Question: I have two queries in the single stored procedure.
I have one table table valued parameter & that TVP I am using for both the queries.
One of my query is working fine (Update Query is working fine) but If I am using that same TVP for the insert query then it is not inserting the values to it.
I dont know what is happening & also error is also not coming.
'''
CREATE TYPE Mapping_n_Info_Master_Type AS TABLE
(
quantity INT,
product_id INT,
sell_order_no VARCHAR(20),
selling_product_id VARCHAR(20),
tax_id INT
);
GO
CREATE PROC spInsert_Rs_Sell_Order_Master
(
@tvp_Mapping_n_Info_Master Mapping_n_Info_Master_Type READONLY
)
AS
BEGIN
SET NOCOUNT ON
BEGIN TRY
BEGIN TRANSACTION
--Start This Part is not Working
INSERT INTO
RS_Sells_Invoice_Info_Master
SELECT
sell_order_no,product_id,selling_product_id,tax_id,qty
FROM
@tvp_Mapping_n_Info_Master
--End This Part is not Working
--Insert Logic For Sell Order Mapping
UPDATE
RS_Sell_Order_Mapping
SET
quantity = TVP.quantity
FROM
@tvp_Mapping_n_Info_Master tvp
INNER JOIN RS_Sell_Order_Mapping AS SOM ON
TVP.product_id = SOM.product_id AND TVP.sell_order_no = SOM.sell_order_no
WHERE
SOM.product_id = TVP.product_id
AND
SOM.sell_order_no = TVP.sell_order_no
COMMIT TRANSACTION
END TRY
BEGIN CATCH
DECLARE @ERROR_MSG NVARCHAR(MAX), @SEVERITY INT, @STATE INT
SELECT @SEVERITY = ERROR_SEVERITY(), @STATE = ERROR_STATE()
,@ERROR_MSG = ERROR_MESSAGE() + ' err src line: ' + CAST( ERROR_LINE() AS NVARCHAR(20)) + ' ' + ISNULL(ERROR_PROCEDURE(), '');
--@ERROR_MSG = ERROR_MESSAGE()
ROLLBACK;
-- RE-THROW EXCEPTION FOR DIAGNOSTIC VISIBILITY
RAISERROR (@ERROR_MSG ,@SEVERITY, @STATE);
RETURN
END CATCH
END
'''
My Table looks like this

Do I want to change the sequence of parameter that I have supplied to the insert query.
Please give your suggestions to this
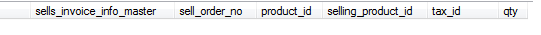
Answer: Write as:
'''
INSERT INTO
RS_Sells_Invoice_Info_Master (sell_order_no,
product_id,
selling_product_id,
tax_id,
qty)
SELECT MIM.sell_order_no,
MIM.product_id,
MIM.selling_product_id,
MIM.tax_id,
MIM.quantity
FROM
@tvp_Mapping_n_Info_Master as MIM;
'''